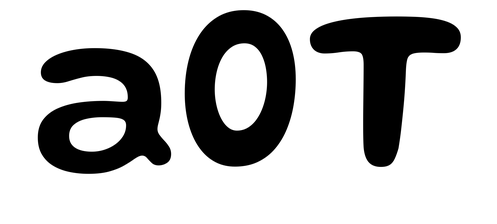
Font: Gluten_Medium